Interaction volume radius: 10 \u00c5
Interaction volume height: 15 \u00c5
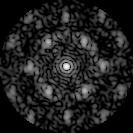
Disorder parameter: 0.5448